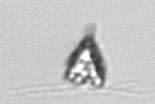
Label: Pyramimonas_longicauda